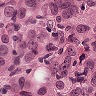
Metastatic tissue present: yes